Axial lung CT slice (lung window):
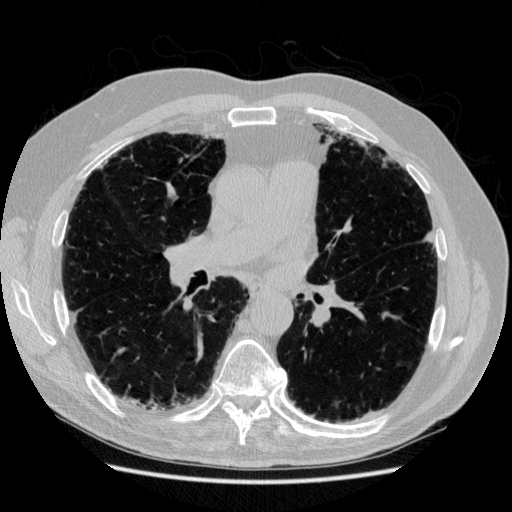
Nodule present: no